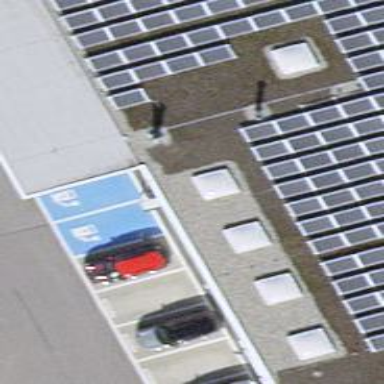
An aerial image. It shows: Charging station.